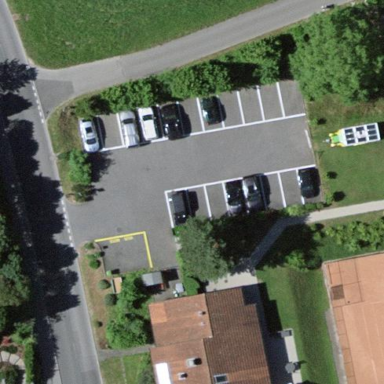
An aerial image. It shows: Parking area with surface.